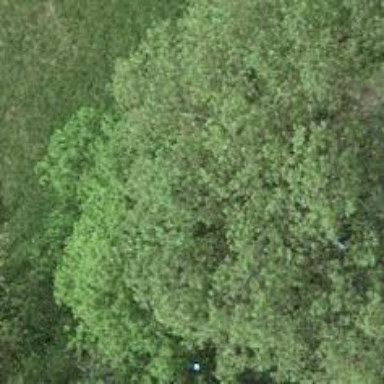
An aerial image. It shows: Avenue of trees.